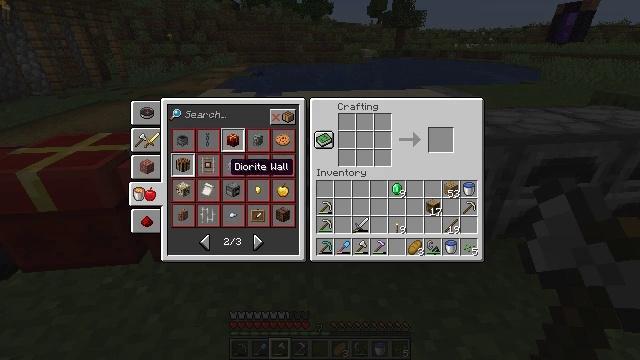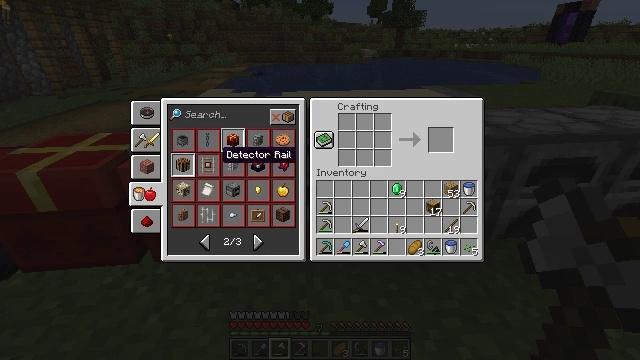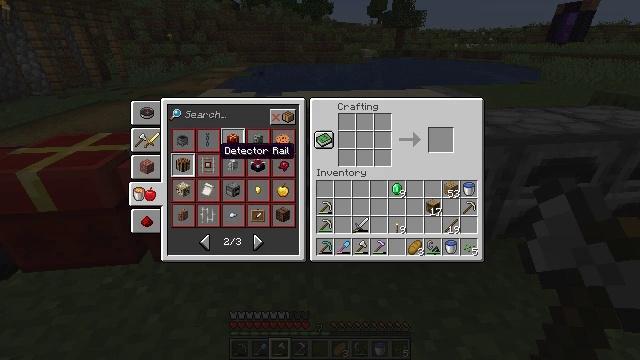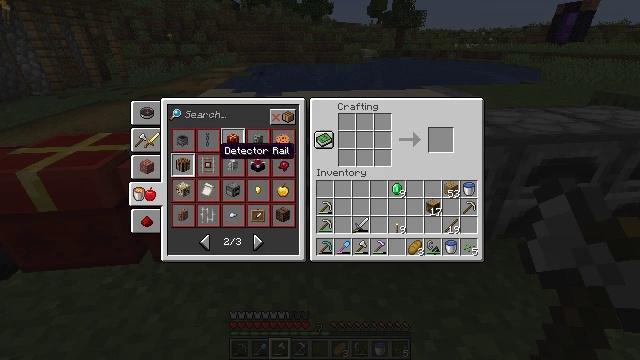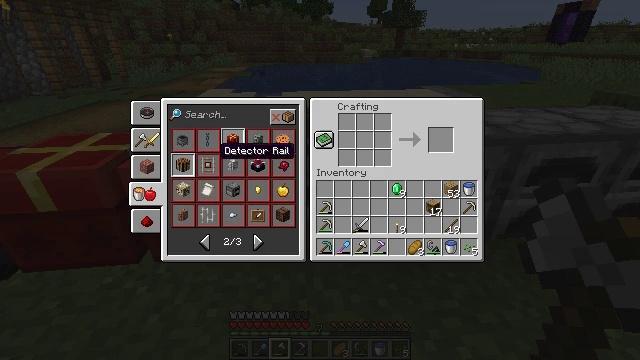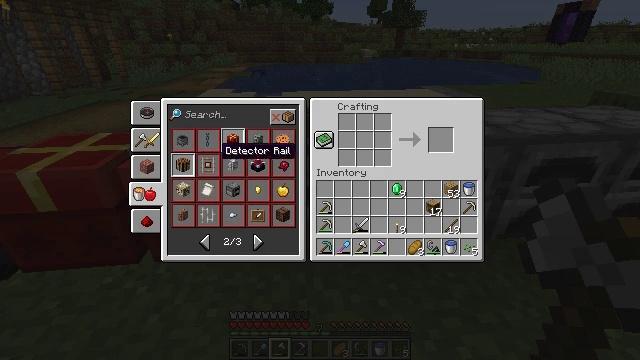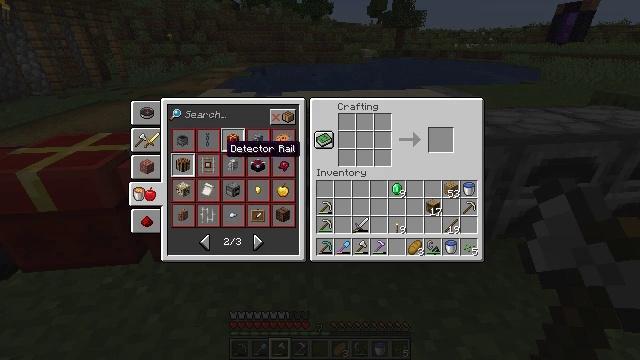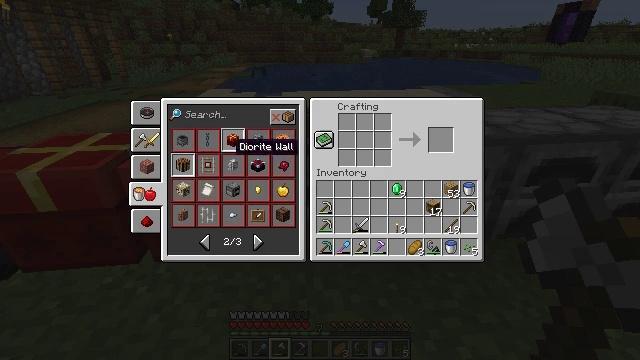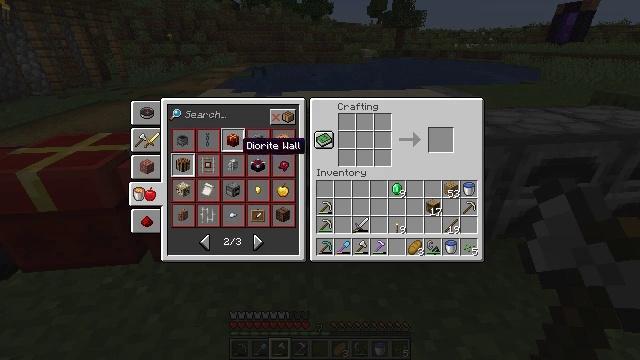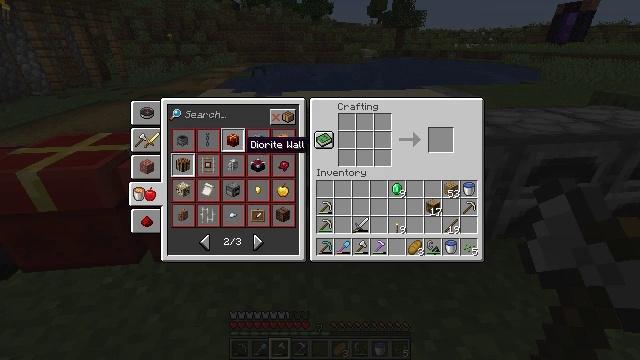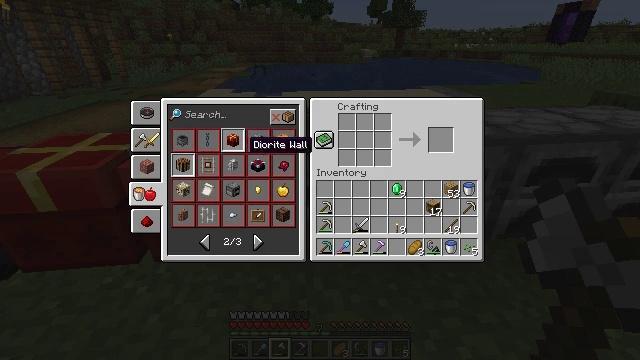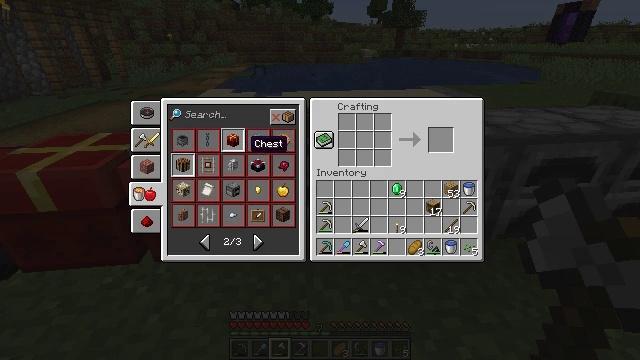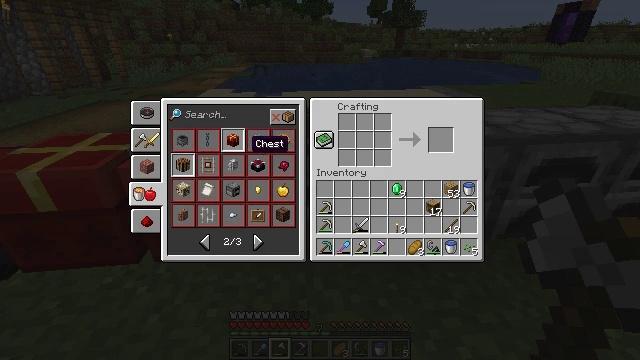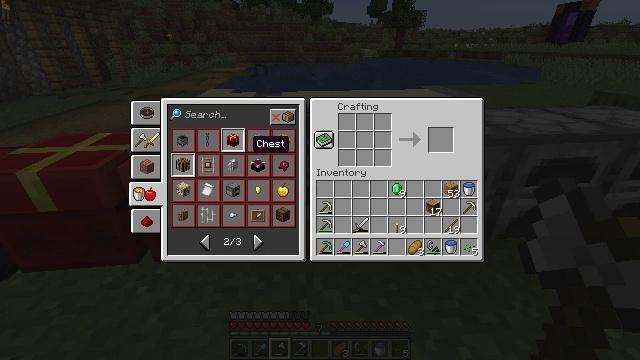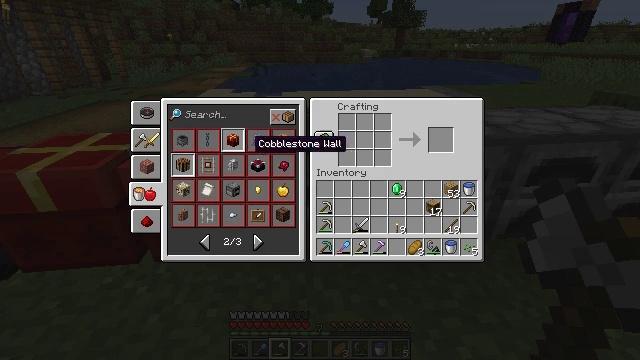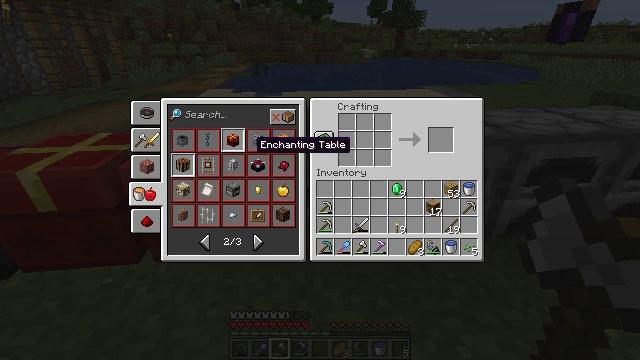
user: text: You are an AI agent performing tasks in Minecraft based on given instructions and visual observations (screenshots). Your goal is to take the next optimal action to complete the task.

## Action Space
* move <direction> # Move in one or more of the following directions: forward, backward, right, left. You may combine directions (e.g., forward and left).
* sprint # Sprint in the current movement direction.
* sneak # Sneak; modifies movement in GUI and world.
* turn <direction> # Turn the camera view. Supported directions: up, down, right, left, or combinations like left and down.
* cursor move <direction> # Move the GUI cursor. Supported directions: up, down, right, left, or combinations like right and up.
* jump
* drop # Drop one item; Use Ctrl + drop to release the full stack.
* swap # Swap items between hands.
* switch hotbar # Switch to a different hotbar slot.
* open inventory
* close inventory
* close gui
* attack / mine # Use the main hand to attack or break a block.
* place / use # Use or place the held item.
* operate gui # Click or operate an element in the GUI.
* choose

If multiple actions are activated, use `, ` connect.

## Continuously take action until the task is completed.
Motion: motion action
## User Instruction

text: Combine materials on the crafting table to create a smithing table.
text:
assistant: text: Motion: cursor move left and up
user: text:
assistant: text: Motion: no_op
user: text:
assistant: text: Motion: no_op
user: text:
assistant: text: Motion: no_op
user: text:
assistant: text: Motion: no_op
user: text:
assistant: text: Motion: no_op
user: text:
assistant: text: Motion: cursor move right
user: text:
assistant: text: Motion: cursor move right
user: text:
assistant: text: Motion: no_op
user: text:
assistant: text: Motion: no_op
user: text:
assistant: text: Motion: no_op
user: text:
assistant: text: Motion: no_op
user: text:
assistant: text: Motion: no_op
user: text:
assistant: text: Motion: no_op
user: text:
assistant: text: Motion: no_op
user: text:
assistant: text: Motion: no_op
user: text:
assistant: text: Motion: no_op
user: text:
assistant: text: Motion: no_op
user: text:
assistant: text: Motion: no_op
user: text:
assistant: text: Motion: no_op
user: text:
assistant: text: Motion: no_op
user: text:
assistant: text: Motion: no_op
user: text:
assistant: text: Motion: no_op
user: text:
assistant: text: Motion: no_op
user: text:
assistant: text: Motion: no_op
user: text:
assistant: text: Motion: no_op
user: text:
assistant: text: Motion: no_op
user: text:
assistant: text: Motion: no_op
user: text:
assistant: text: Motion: no_op
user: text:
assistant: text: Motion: no_op